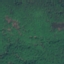
Label: Forest